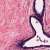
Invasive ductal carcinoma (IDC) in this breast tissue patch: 0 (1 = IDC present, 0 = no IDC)